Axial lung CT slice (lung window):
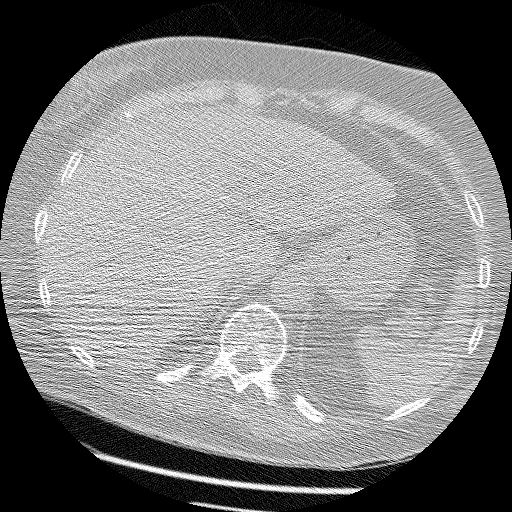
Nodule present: no